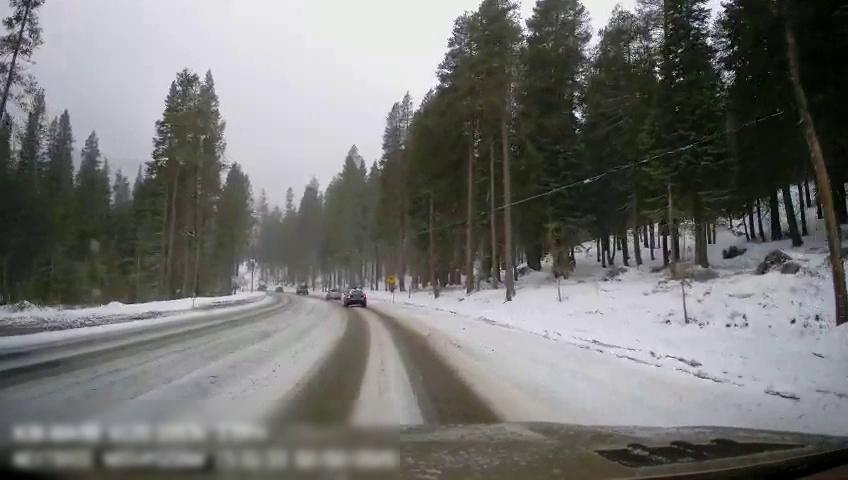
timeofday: Day
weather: Snowy
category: Drivable Space
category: Vehicles | SUV
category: Vehicles | Car
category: Vehicles | SUV